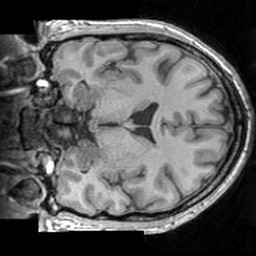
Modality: T1w
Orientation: coronal
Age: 30
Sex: male
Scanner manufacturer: siemens
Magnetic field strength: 3 T
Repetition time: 1.63 s
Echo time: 0.00311 s